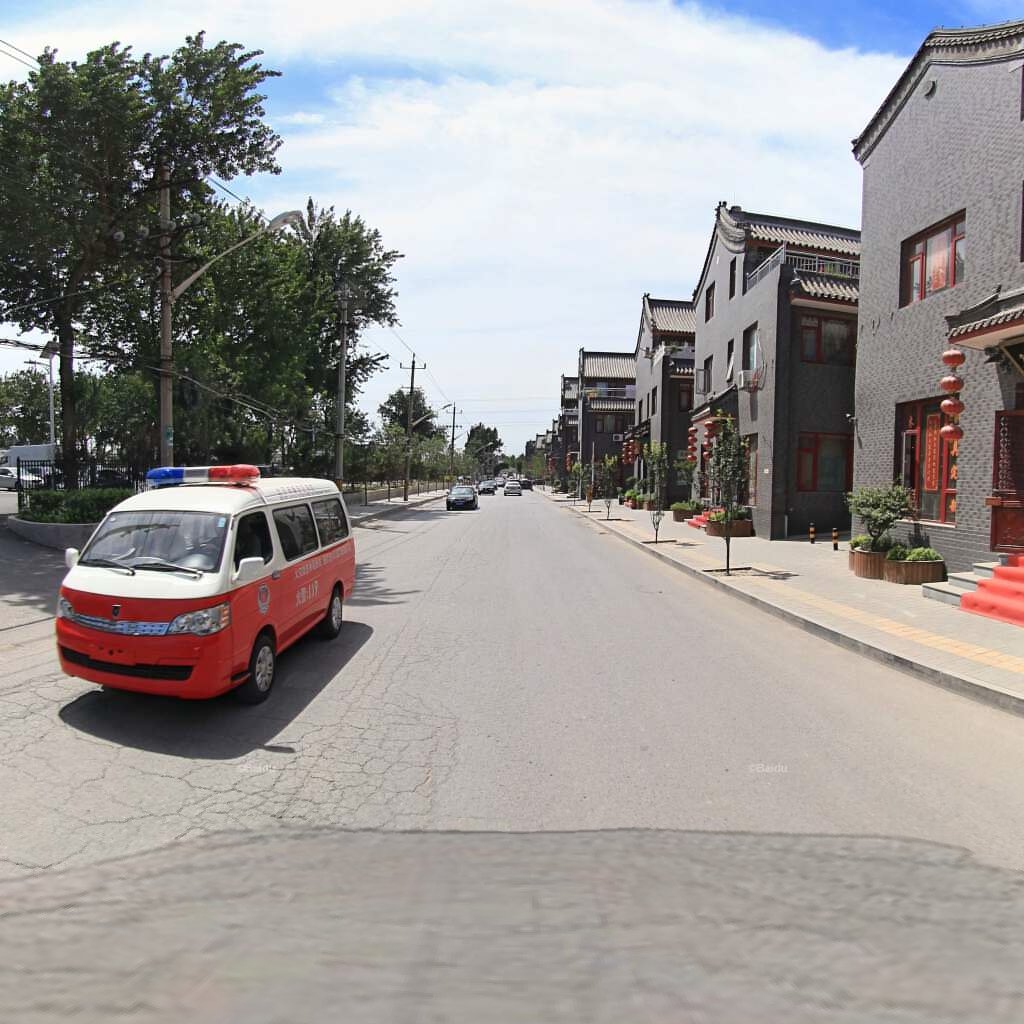
Region: Chaoyang
Road damage annotations: alligator crack